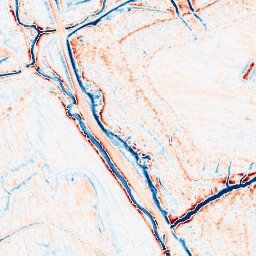
Category: edge_preserving
Decomposition family: anisotropic_diffusion
Decomposition parameters: iterations: 20
kappa: 10
gamma: 0.15
Upsampling method: sinc_hamming
Upsampling parameters: scale: 2
kernel_size: 8
Upsampling scale: 2